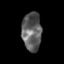
Tissue: skin
Cell type: T cells
Senescence score: 0.2511
Nuclear area (px): 727
Mean DAPI intensity: 95.78